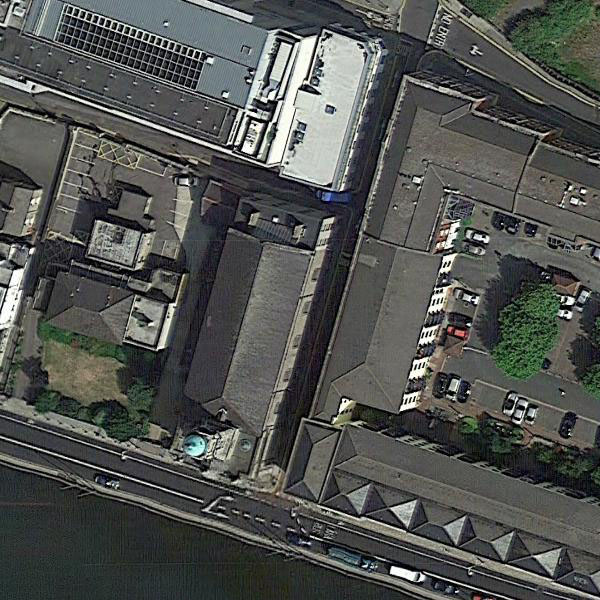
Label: Church